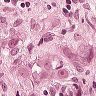
Metastatic tissue present: yes